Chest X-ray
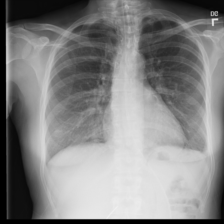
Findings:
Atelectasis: negative
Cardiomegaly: negative
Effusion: positive
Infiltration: negative
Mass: negative
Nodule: negative
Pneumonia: negative
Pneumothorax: negative
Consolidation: negative
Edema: negative
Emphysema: negative
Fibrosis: negative
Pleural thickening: negative
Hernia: negative